Question: I'm using backbone <URL>. Take a look at this image. Before I click "more" everything is ok. Once I click "more" then new results are added fine, but the "more button" is not pushed down.

this is my template (I use twitter bootstrap), though I've also tried to put the "more" button directly after the "users-list" div which also did not work.
'''
<div class="row">
<div class="span2">
<div id="users-list" style="height:50px"></div>
</div>
</div>
<div class="row">
<div class="span2">
<ul class="pager">
<li>
<a href="#" id="more">More</a>
</li>
</ul>
</div>
</div>
'''
Here is how I add new results in the view code:
'''
//in initialize()
this.list = $("#users-list", this.el)
...
//in render()
_.each(this.model.models, function (user) {
this.list.append(new User({model:user}).render().el);
}, this);
'''
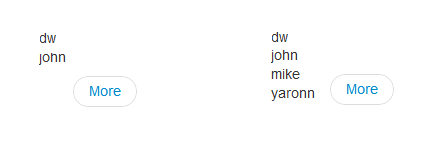
Answer: It looks like the issue is because you have a height of 50px set to your user-list. I'm not sure why you have that in the first place, there might be a reason, but when you do add more items to it dynamically, the height either needs to grow dynamically or you can simply remove it.
'''
<div id="users-list" style="height:50px"></div>
'''